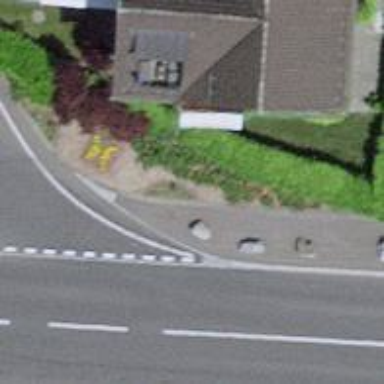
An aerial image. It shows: Hedge acting as barrier.